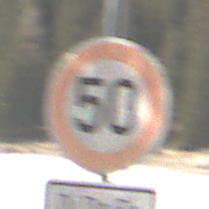
Verkehrszeichen: Geschwindigkeit50
Zusatzzeichen unten: ZeitangabenMitBeschraenkungAufWochentage3
Umgebung: Outdoor, Nature
Tageszeit: Midday
Wetter: PartlyCloudy
Licht: Natural
Jahreszeit: NotSpecified
Kontrast: HighContrast